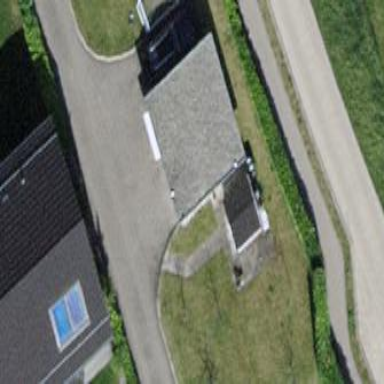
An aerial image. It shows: Garage building.